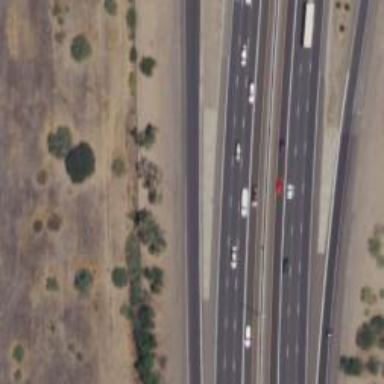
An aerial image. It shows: Asphalt motorway link.